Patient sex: M
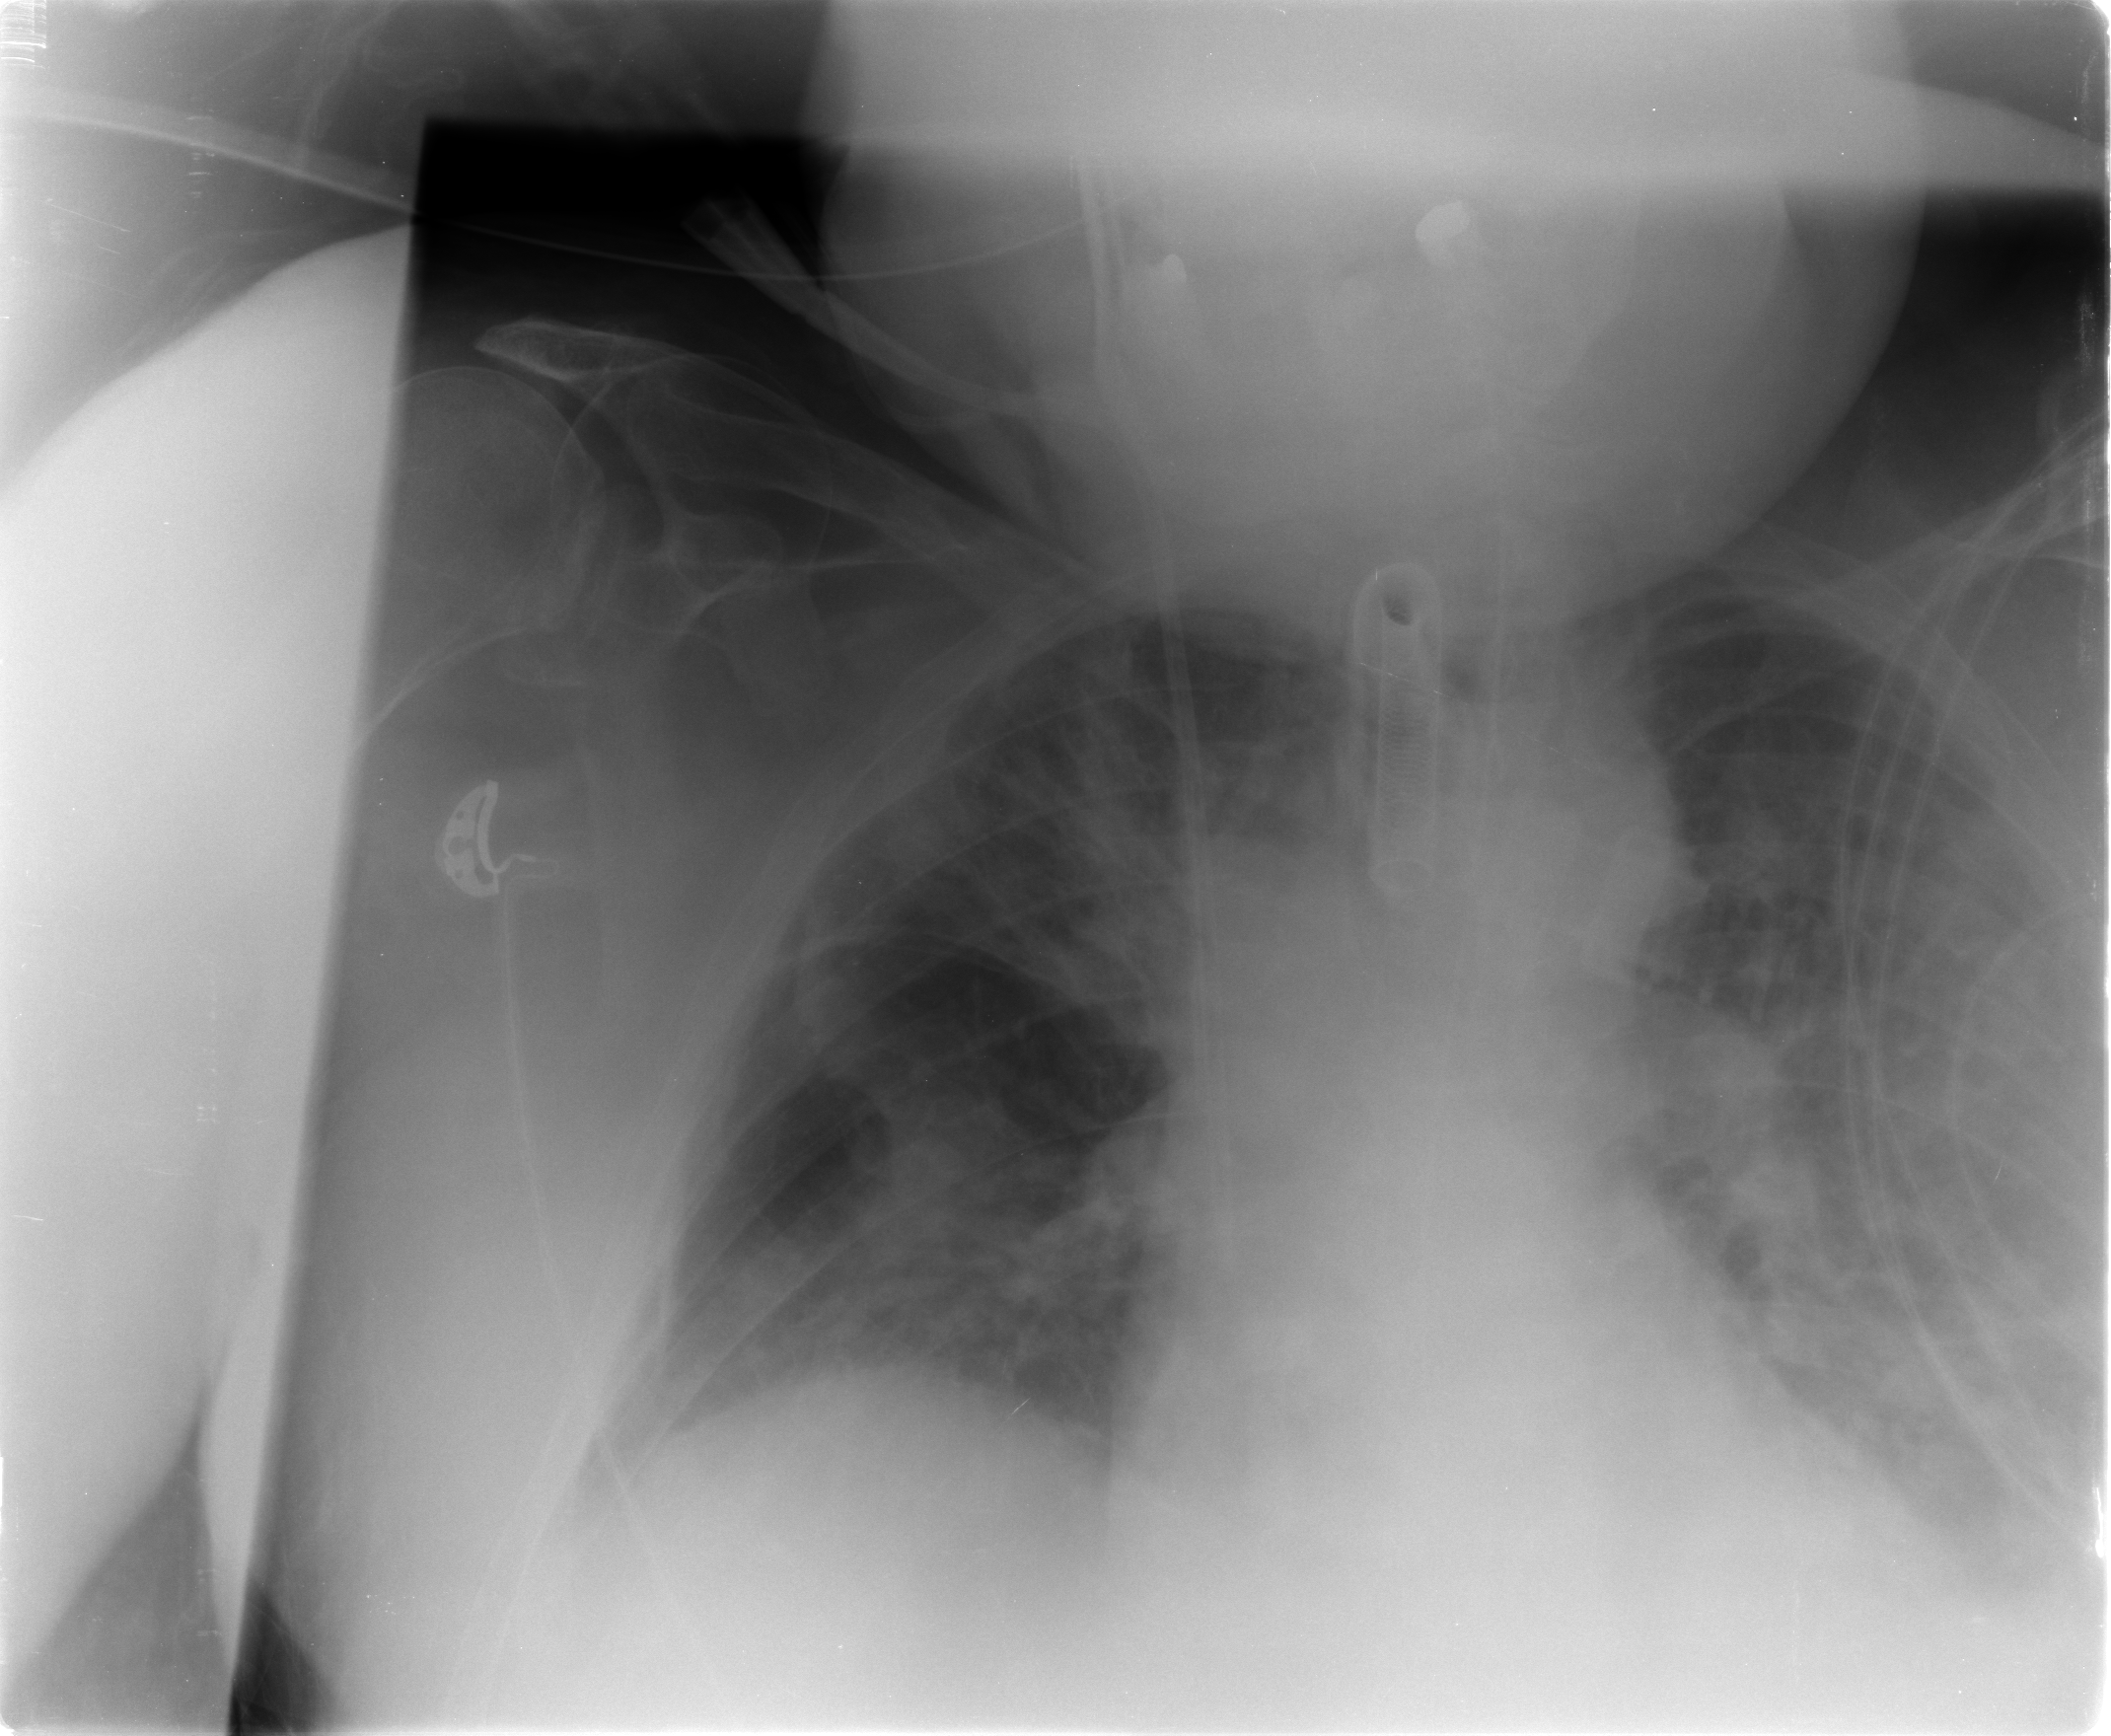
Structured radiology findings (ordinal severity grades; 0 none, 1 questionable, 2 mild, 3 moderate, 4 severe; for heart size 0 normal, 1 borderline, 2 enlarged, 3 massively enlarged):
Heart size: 0
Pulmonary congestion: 2
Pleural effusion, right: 0
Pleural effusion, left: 3
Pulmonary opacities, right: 2
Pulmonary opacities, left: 0
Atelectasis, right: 3
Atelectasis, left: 3